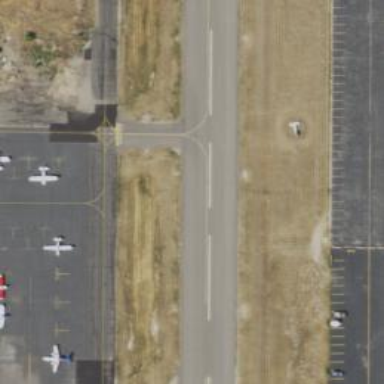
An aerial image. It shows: Image of taxiway at airport.